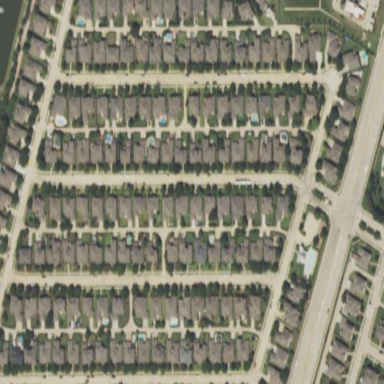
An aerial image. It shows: Residential area within neighborhood.